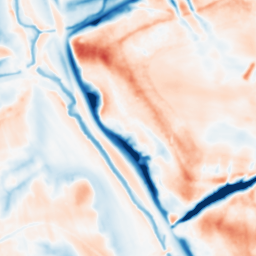
Category: multiscale
Decomposition family: dog_multiscale
Decomposition parameters: sigma_ratio: 1.6
n_scales: 5
base_sigma: 1
Upsampling method: bicubic_3x
Upsampling parameters: scale: 3
Upsampling scale: 3